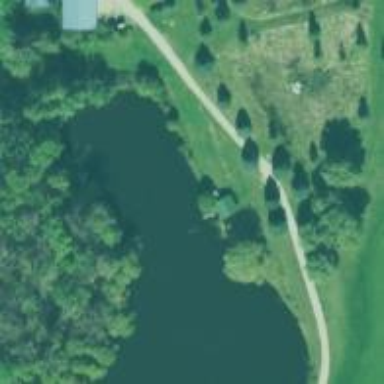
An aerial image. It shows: Path for both road and golf.